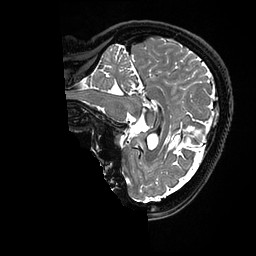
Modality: T2w
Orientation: sagittal
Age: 48
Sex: female
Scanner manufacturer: ge
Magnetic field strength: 3 T
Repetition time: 3.202 s
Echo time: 0.05904 s